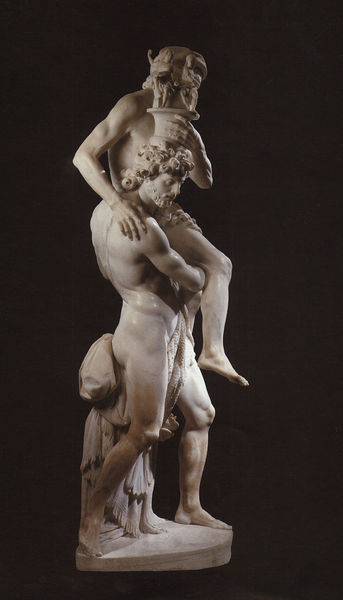
Titel: Aeneas, Anchises und Ascanius fliehen aus Troya
Künstler: Giovanni Lorenzo Bernini
Institution: Rom, Villa Borghese
Schlagwörter: gott, mann, nackt, weiß, haar, marmor, männer, tuch, arm, arme, gesicht, schale, tragen, gewand, tücher, locken, krug, skulptur, statue, vase, beine, bein, muskeln, gefäß, antik, götter, stark, klassisch, staue, tragend, haaare, götte, r nackt, gäötter